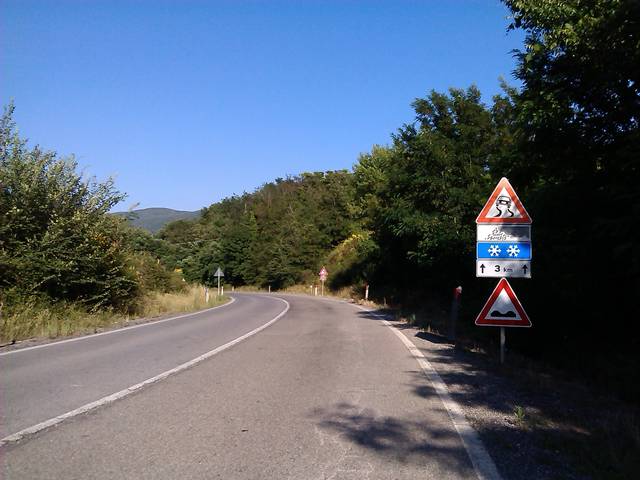
Region: Italy
Coordinates: 42.698, 12.244